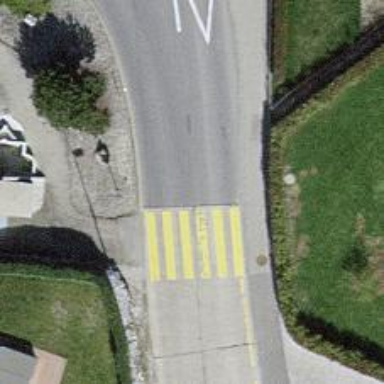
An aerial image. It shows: Zebra crossing on the road.